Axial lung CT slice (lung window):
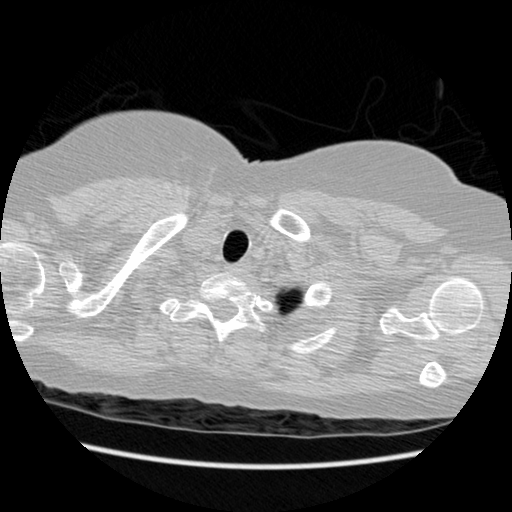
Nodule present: no